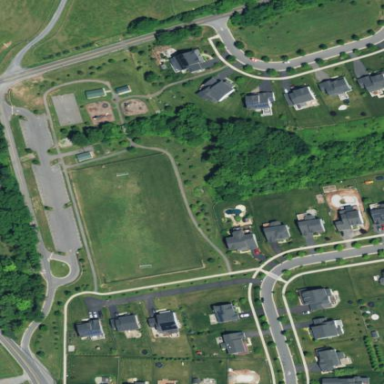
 providing recreational space for sports activities."